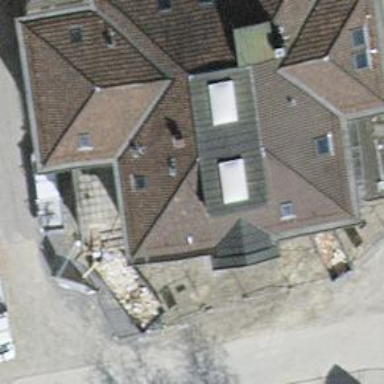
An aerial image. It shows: Hospice facility providing healthcare services.